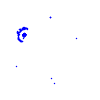
Particle: kaon